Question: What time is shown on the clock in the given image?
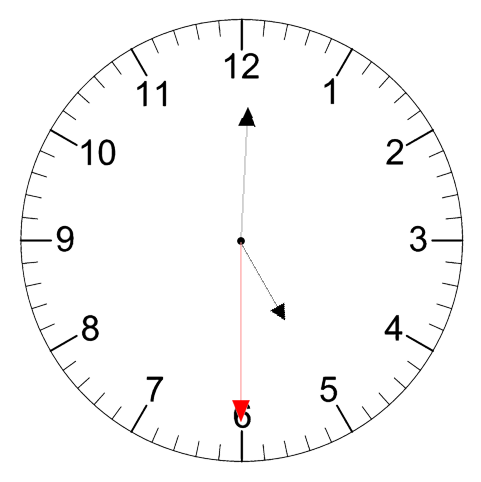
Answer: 05:00:30